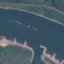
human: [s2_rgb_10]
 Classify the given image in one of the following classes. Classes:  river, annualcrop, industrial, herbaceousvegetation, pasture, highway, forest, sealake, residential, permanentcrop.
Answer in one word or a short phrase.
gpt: River